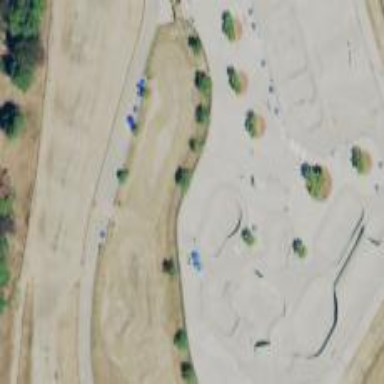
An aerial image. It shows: Concrete pitch for leisure land activities.